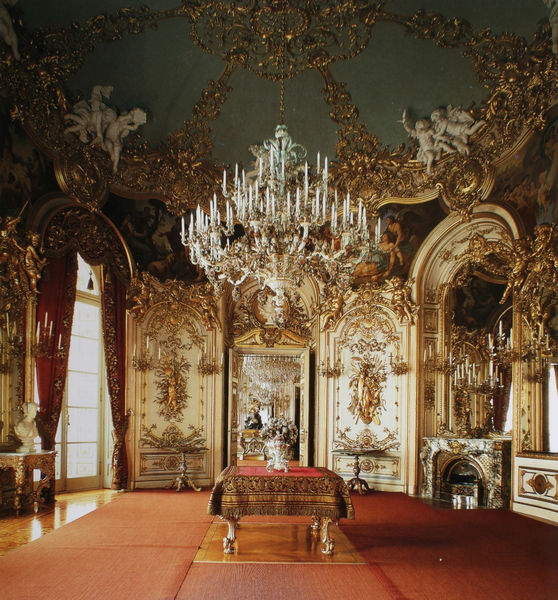
Titel: Speisezimmer im Schloss Herrenchiemsee
Künstler: Georg Dollmann
Standort: Herrenchiemsee
Institution: Schloss Herrenchiemsee
Schlagwörter: grün, blumen, fenster, glas, holz, licht, paris, raum, tisch, tische, tür, weiss, rot, schloss, tuch, ornament, teppich, wand, architektur, barock, stein, innenraum, spiegel, tischdecke, vorhang, natur, boden, figur, gold, decke, rokoko, kamin, rund, engel, statue, vase, füße, kaminsims, türen, parkett, spiegelbild, oliv, saal, kuppel, salon, vorhänge, büste, glanz, dekor, kerzen, kronleuchter, leuchter, lüster, stuck, pakett, foto, gewölbe, vergoldet, pracht, festlich, kerzenleuchter, pavillon, kabinett, putten, putti, aufnahme, decken, hotel de soubise, soubise, teppic, gewöbe, gwölb, zimmer, plafond bleu, lambris